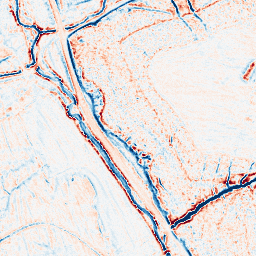
Category: edge_preserving
Decomposition family: bilateral
Decomposition parameters: d: 9
sigma_color: 50
sigma_space: 75
Upsampling method: quintic
Upsampling parameters: scale: 4
Upsampling scale: 4